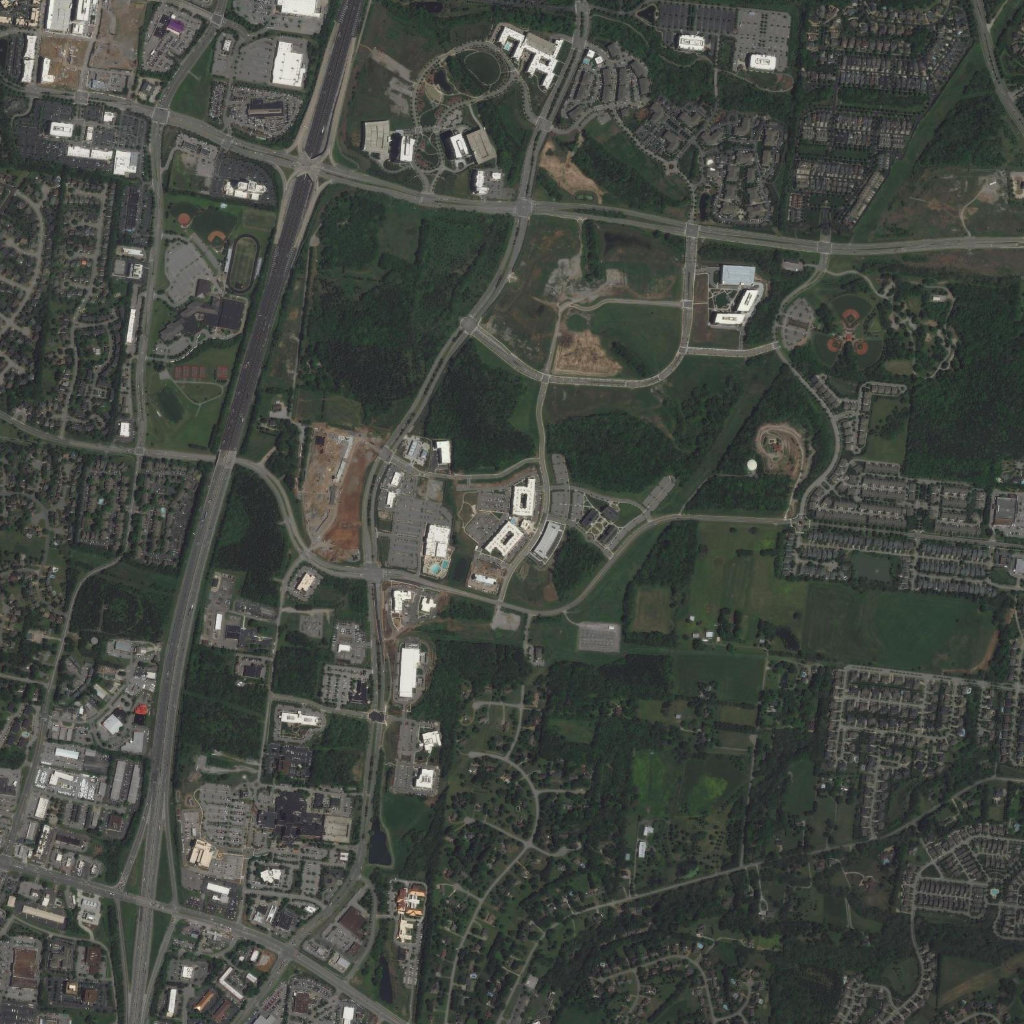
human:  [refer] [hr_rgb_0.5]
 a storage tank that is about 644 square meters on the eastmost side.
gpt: <box>[[72, 44, 73, 45, 0]]</box>